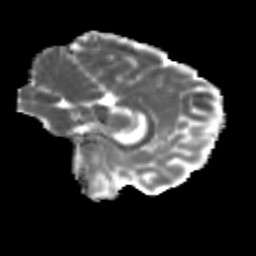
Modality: MD
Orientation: sagittal
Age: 23
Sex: female
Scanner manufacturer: siemens
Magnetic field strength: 3 T
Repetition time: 3.5 s
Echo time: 0.113 s